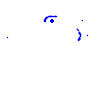
Particle: proton